Field crop: tomato
Growth stage: 1
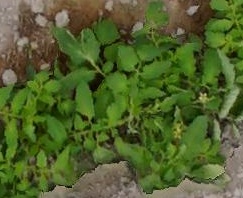
Species: tomato